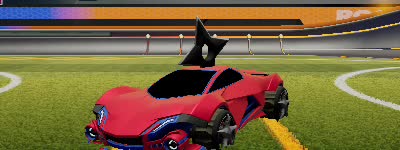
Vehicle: werewolf